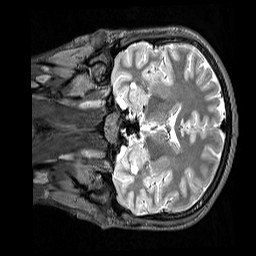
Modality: T2w
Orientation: coronal
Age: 25
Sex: male
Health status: healthy
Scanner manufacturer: siemens
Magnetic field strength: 3 T
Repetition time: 3.2 s
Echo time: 0.568 s